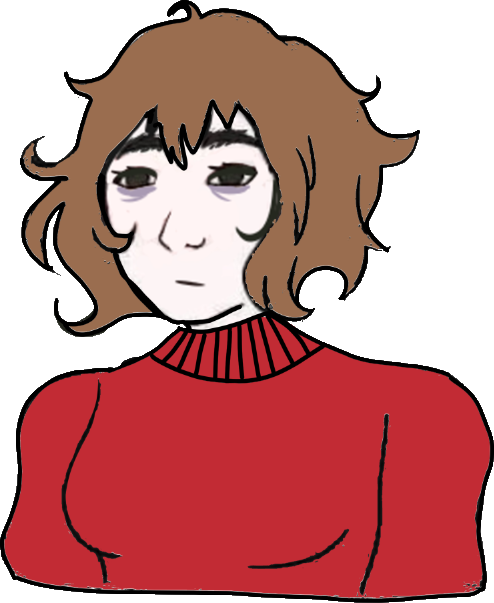
Label: 5_Doomer_Girl